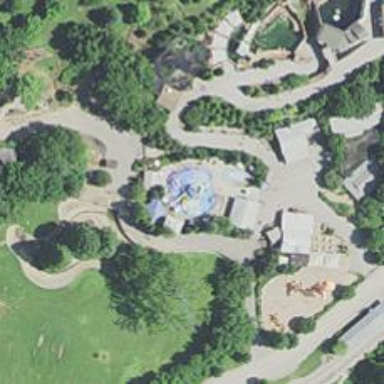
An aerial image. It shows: Water park.